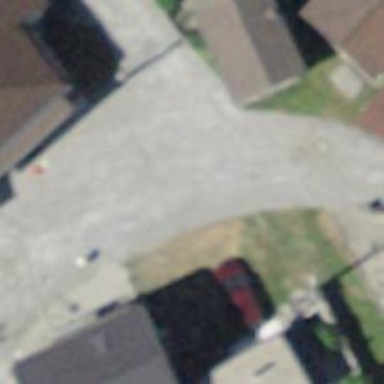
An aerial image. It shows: Alley classified as service road.